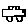
Label: car